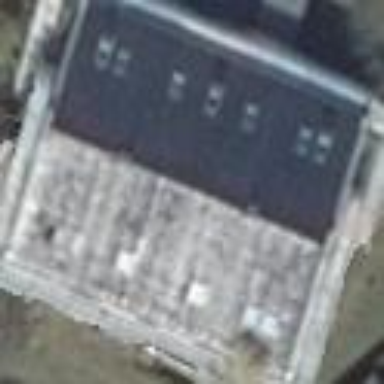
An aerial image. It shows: Detached building.